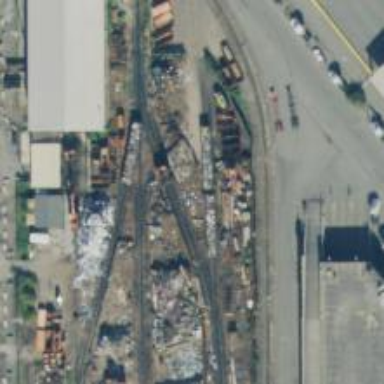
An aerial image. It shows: Railway yard in service.